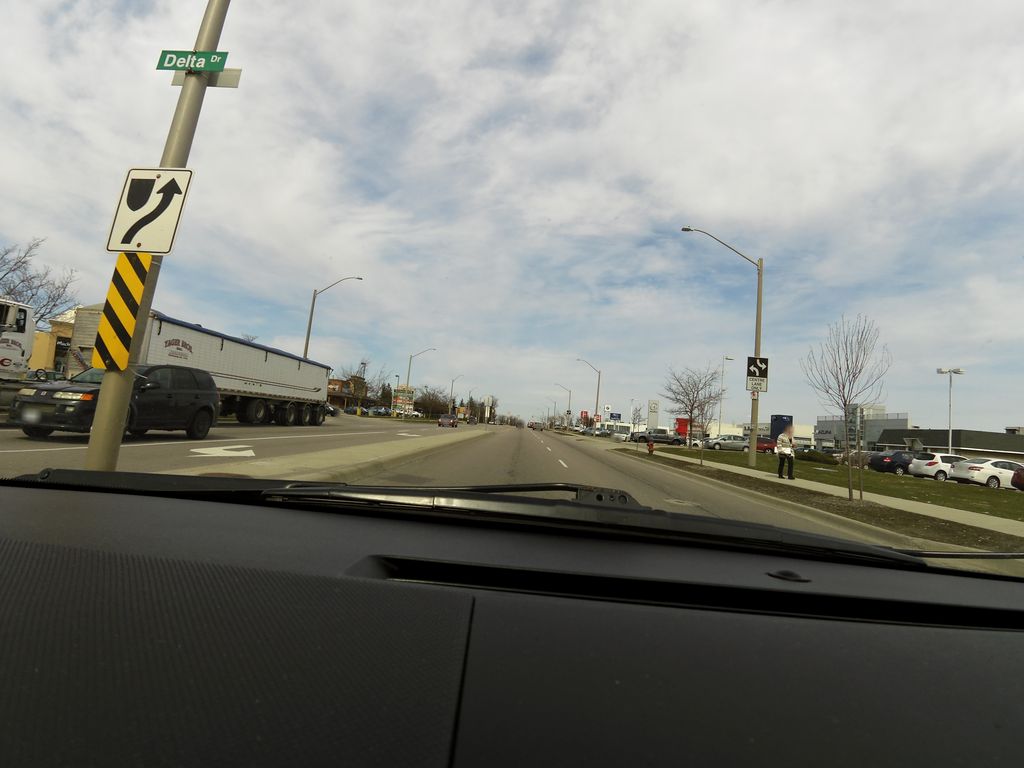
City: hamilton